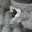
Label: 2